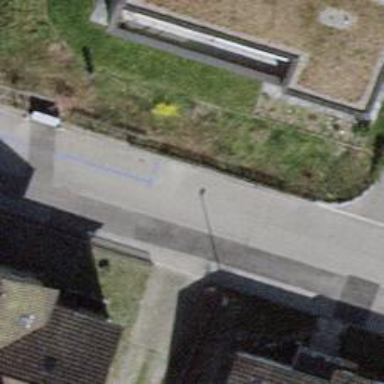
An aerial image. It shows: Driveway made of paving stones.